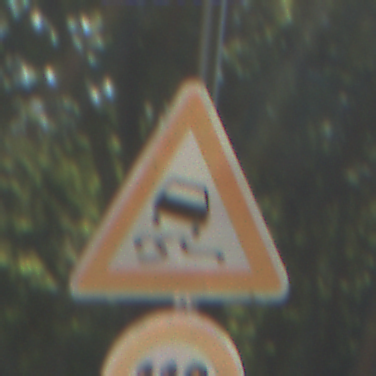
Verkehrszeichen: SchleuderOderRutschgefahr
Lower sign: Geschwindigkeit110
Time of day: Midday
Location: Outdoor (RoadRail)
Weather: Clear
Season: NotSpecified
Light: Natural